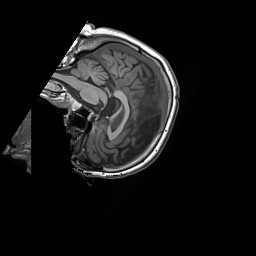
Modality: T1w
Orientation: sagittal
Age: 62
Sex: male
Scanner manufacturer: siemens
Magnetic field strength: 3 T
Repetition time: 1.55 s
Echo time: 0.00234 s